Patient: sex M, age 29
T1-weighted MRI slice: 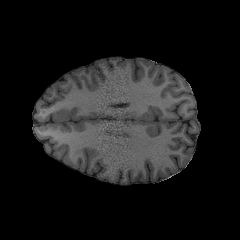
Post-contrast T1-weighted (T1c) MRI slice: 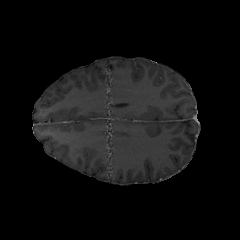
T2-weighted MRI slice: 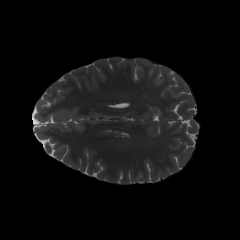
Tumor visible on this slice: no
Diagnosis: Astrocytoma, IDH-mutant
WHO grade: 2